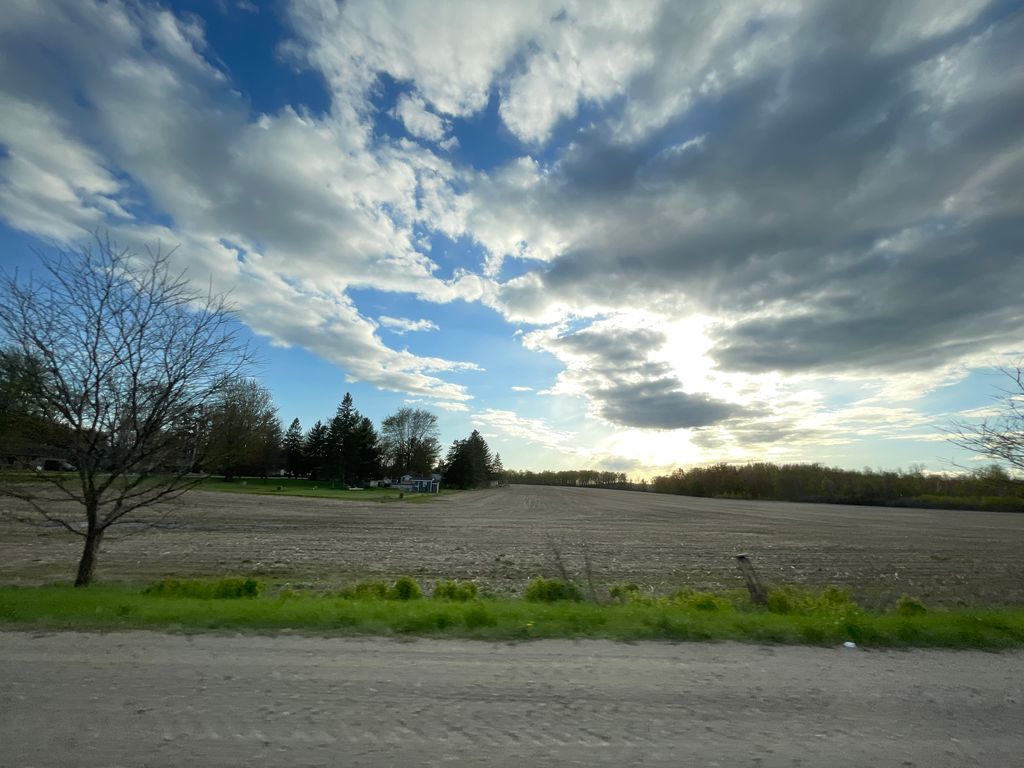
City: kitchener-waterloo